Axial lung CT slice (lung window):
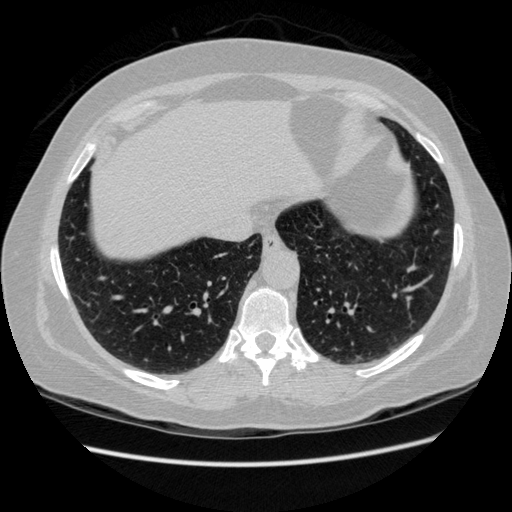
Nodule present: no